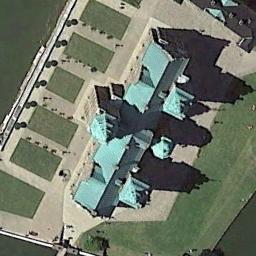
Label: palace